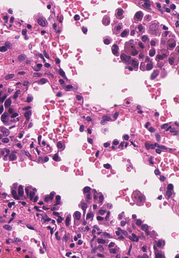
Tumor epithelial tissue: yes
Tumor-associated stroma tissue: yes
Normal tissue: no